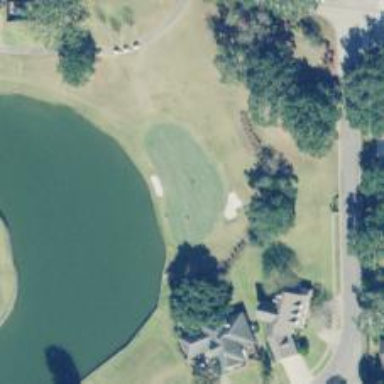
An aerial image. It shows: View of golf hole.